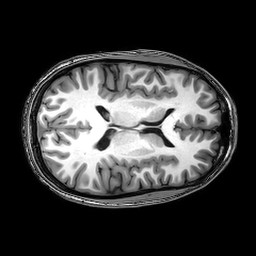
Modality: T1w
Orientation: axial
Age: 25
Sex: male
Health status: healthy
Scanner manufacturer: philips
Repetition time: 0.00816 s
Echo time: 0.00374 s